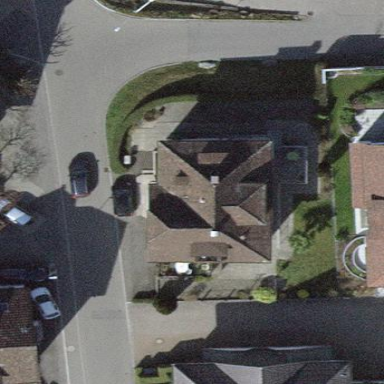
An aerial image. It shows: Terrace building.